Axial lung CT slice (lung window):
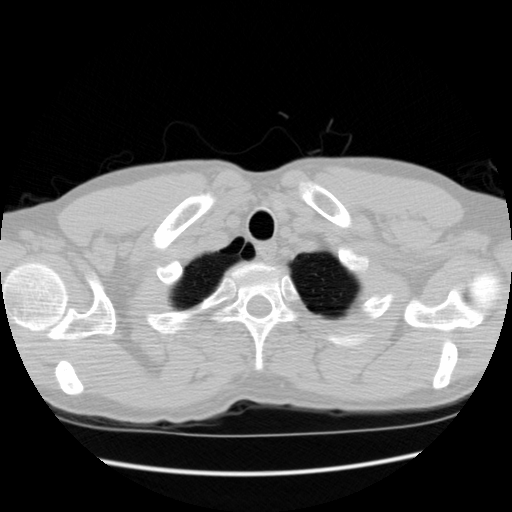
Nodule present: no